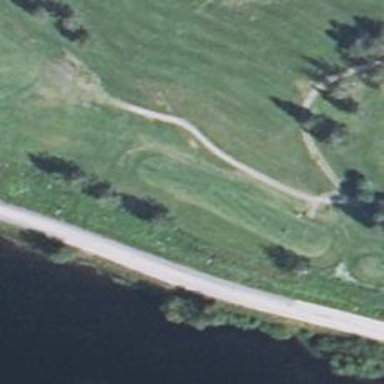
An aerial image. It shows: Grass area designated as golf tee.